Field crop: maize
Growth stage: 2
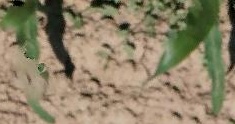
Species: maize